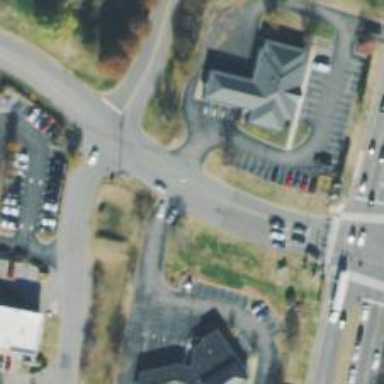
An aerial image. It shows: Unclassified road surrounded by commercial buildings.